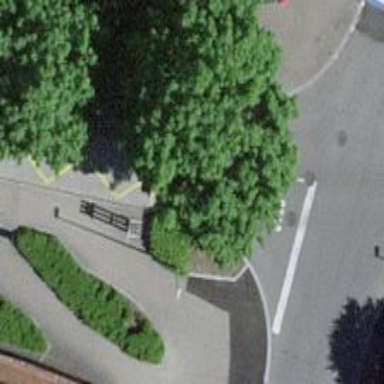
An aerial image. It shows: Bus stop with designated stop position for public transport.